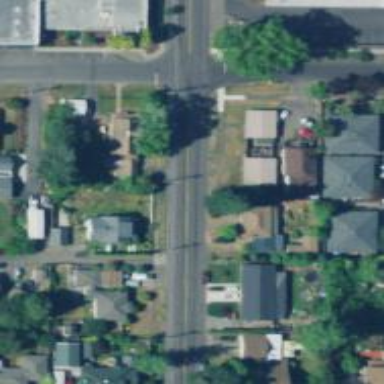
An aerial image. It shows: Secondary road with asphalt surface and sidewalk on the left side.